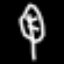
Label: leaf